Question: I'm trying to use <URL> for take advance of Symfony2 translations. After read docs this is what I've done:
1. Include needed JS libraries <script src="{{ asset('bundles/bazingajstranslation/js/translator.min.js') }}"></script>
// Tried this way
<script src="{{ url('bazinga_jstranslation_js', { 'domain': 'AppBundle' }) }}"></script>
// Also tried this one
<script src="{{ url('bazinga_jstranslation_js') }}"></script>
2. Setup bundle at config.yml: bazinga_js_translation:
locale_fallback: "%locale%"
default_domain: AppBundle
3. Dump translations using the bazinga supply command: Symfony > bazinga:js-translation:dump
Installing translation files in /var/www/html/sencamer.dev/web/js directory
4. Start using translations in JS files: Translator.trans('mensaje.msgAgregarSatisfactorio', {"pronombre": "la", "elemento": "solicitud"}, 'AppBundle')
where this is the original string from AppBundle.es.yml: msgAgregarSatisfactorio: Se ha creado %pronombre% %elemento% satisfactoriamente.
and this is the dump translation at web\js ranslations\AppBundle\es.js Translator.add("mensajes.msgAgregarSatisfactorio", "Se ha creado %pronombre% %elemento% satisfactoriamente.", "AppBundle", "es");
When that code is executed I get the untranslated string: 'mensaje.msgAgregarSatisfactorio' but not the message, why? What's wrong? This topic is related to <URL> in somehow, any advice?
As this image shows, there are no Javascript errors on console and also file is loaded and I think it's well formed:

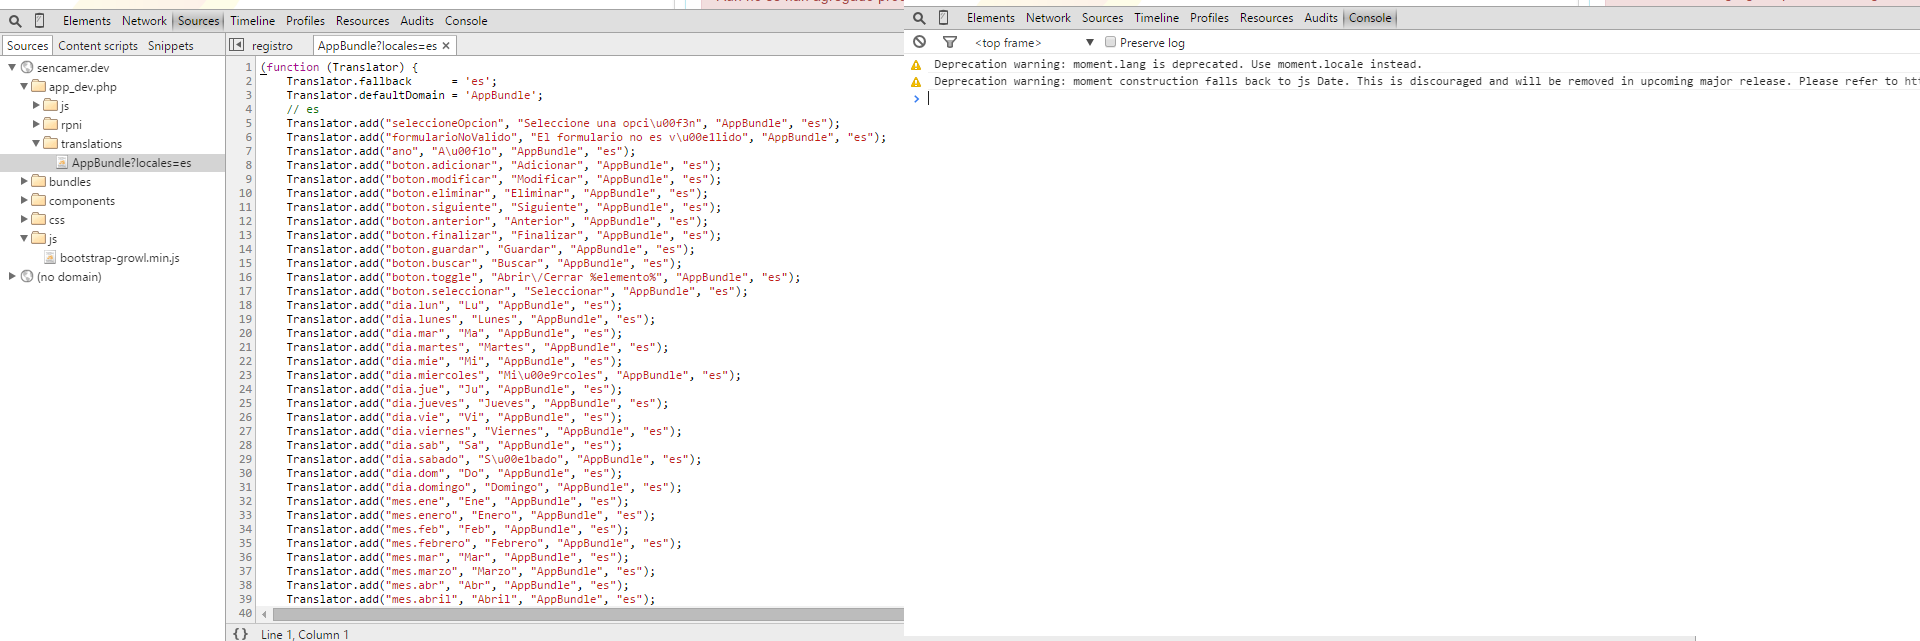
Answer: You have a typo in your 'trans' function:
'''
Translator.trans('mensaje.msgAgregarSatisfactorio', {"pronombre": "la", "elemento": "solicitud"}, 'AppBundle')
'''
since the message you're trying to access uses the 'mensajes' reference:
'''
Translator.add("mensajes.msgAgregarSatisfactorio", "Se ha creado %pronombre% %elemento% satisfactoriamente.", "AppBundle", "es");
'''